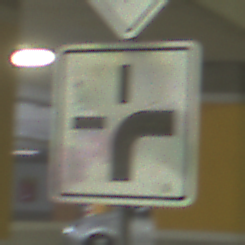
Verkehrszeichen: VerlaufVorfahrtsstrasse3
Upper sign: Vorfahrtsstrasse
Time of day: NotSpecified
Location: Indoor (Special)
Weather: NotSpecified
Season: NotSpecified
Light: Artificial